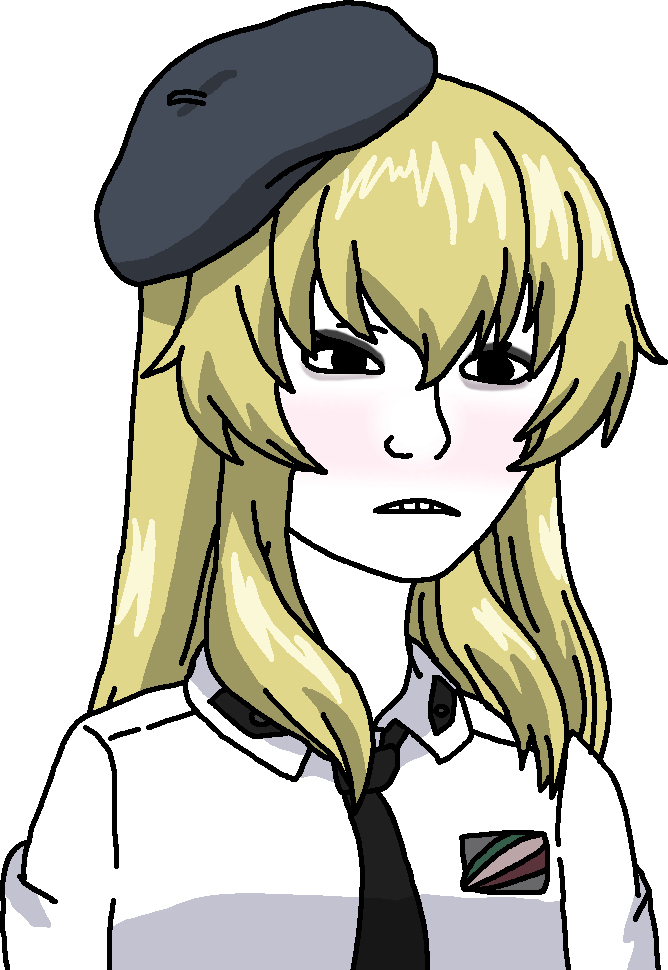
Label: 5_Doomer_Girl